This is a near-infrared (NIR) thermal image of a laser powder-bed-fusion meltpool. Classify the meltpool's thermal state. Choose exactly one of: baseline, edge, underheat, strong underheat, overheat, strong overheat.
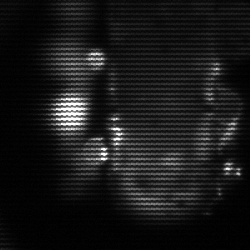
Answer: strong underheat